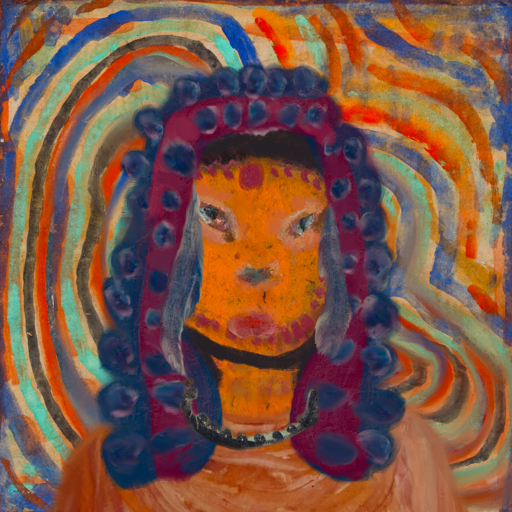
Background: Sisters, Head And Neck Front: Doll, Face Front: Boggyland, Bust: Pious_Lady, Hair Front: Hill_Girl, Head Accessory: Blank, Second Necklace: Blank, Necklace: Childish, Baby: Blank